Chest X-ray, PA view. Patient: 34 years old, sex M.
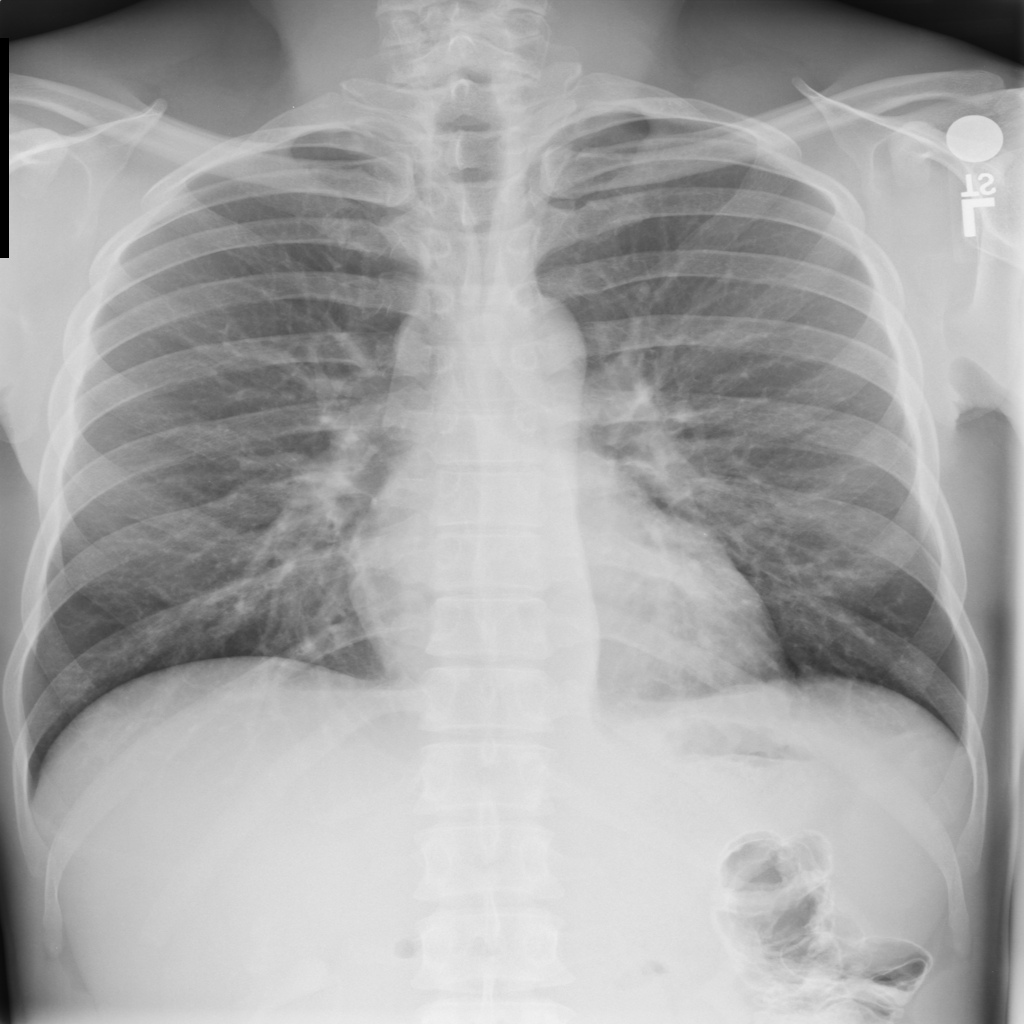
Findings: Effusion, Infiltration